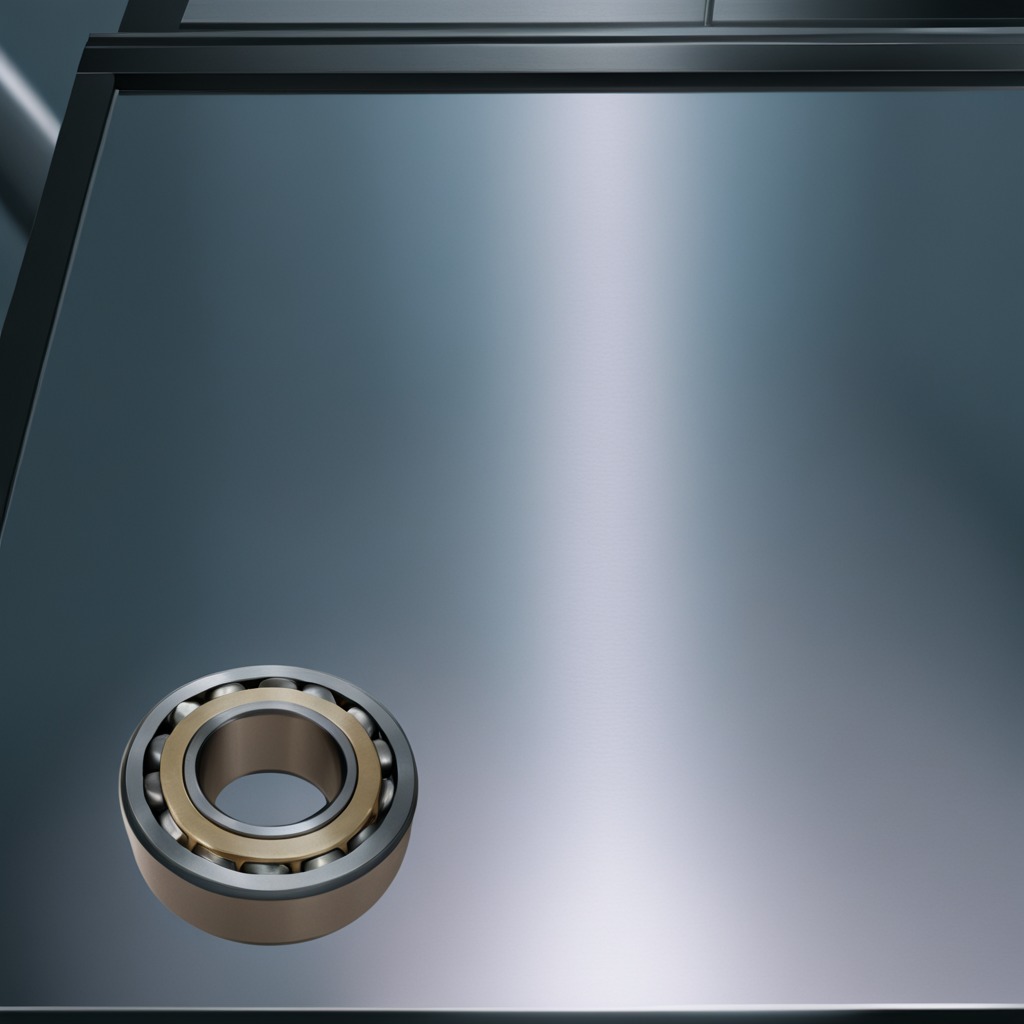
A metal ball bearing is lying on a metal table in a machine shop under fluorescent lights.